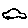
Label: car